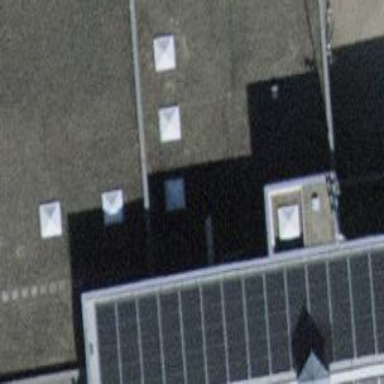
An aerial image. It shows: Solar power generator using photovoltaic panels.